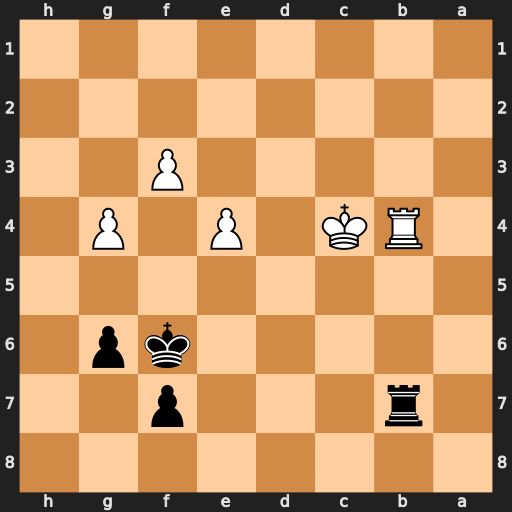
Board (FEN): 8/1r3p2/5kp1/8/1RK1P1P1/5P2/8/8
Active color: b
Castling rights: -
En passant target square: -
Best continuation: Rxb4+ Kxb4 Ke5